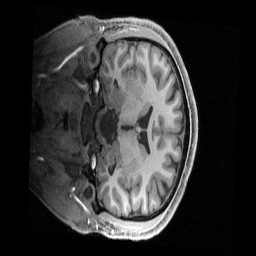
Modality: T1w
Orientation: coronal
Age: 26
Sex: male
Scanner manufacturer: siemens
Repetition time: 2.4 s
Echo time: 0.00231 s